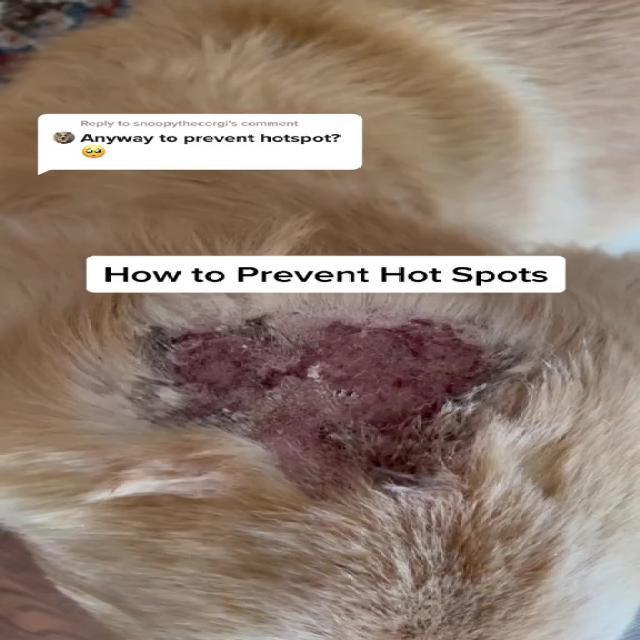
Canine dermatitis — inflammation of the skin presenting with erythema, pruritus, papules, and excoriation. May be allergic, contact, or atopic in origin.